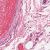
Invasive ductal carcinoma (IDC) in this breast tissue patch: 0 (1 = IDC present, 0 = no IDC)